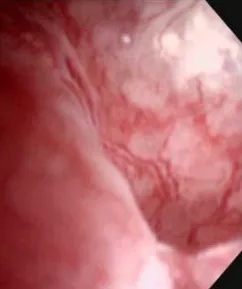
(b) Hysteroscopy: Tumor lesion with entire circumference of atypical vessel in corpus uteri.
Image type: endoscopy (gi_endoscopy)